Question: I am trying to create a JPanel which has 3 components arranged in a line. It should have a coloured box, a label and then a delete button.
I have got a JPanel set as a GridLayout which stores a JPanel for the coloured box, a JLabel for the label and a JButton with a custom ImageIcon.
The problem is that there is a blank space between the coloured box and the label. I have highlighted the borders of each component and no component seems to be overstretched.
Here is a screenshot of what I mean:

Here is the code I am working with:
Label class:
'''
public class Label extends JPanel {
JButton btnDeleteObject;
// Delete icon
ImageIcon delIcon = new ImageIcon("Delete.png");
Image img = delIcon.getImage();
Image newimg = img.getScaledInstance(28, 28, java.awt.Image.SCALE_SMOOTH);
ImageIcon scaledDelIcon = new ImageIcon(newimg);
Color labelColour;
public Label(String labelName, Color labelColour) {
this.labelColour = labelColour;
setLayout(new BoxLayout(this, BoxLayout.X_AXIS));
addComponents(labelName);
}
private void addComponents(String labelName) {
JPanel innerContainer = new JPanel(new GridLayout(1, 3));
JLabel name = new JLabel(labelName);
LabelColourBox cBox = new LabelColourBox();
name.setMaximumSize(new Dimension(80, 40));
name.setPreferredSize(new Dimension(80, 40));
name.setSize(new Dimension(80, 40));
name.setBorder(BorderFactory.createLineBorder(Color.blue));
setBorder(BorderFactory.createLineBorder(Color.black));
// name.setBorder(new EmptyBorder(5, 5, 5, 5));
// Add action to delete button for Icon
Action action = new AbstractAction("Button Label", scaledDelIcon) {
// This method is called when the button is pressed
public void actionPerformed(ActionEvent evt) {
System.out.println("delete");
}
};
btnDeleteObject = new JButton(action);
// Remove label, background
btnDeleteObject.setText("");
btnDeleteObject.setContentAreaFilled(false);
setAlignmentX(LEFT_ALIGNMENT);
innerContainer.add(cBox);
innerContainer.add(name);
innerContainer.add(btnDeleteObject);
add(innerContainer);
}
}
'''
and here is the LabelColourBox:
'''
public class LabelColourBox extends JPanel{
public LabelColourBox() {
setLayout(new BoxLayout(this, BoxLayout.X_AXIS));
}
@Override
protected void paintComponent(Graphics g) {
super.paintComponent(g);
setBorder(BorderFactory.createLineBorder(Color.green));
setMaximumSize(new Dimension(40, 40));
setPreferredSize(new Dimension(40, 40));
setSize(new Dimension(40, 40));
g.setColor(Color.RED);
g.fillRect(0, 0, 40, 40);
}
}
'''
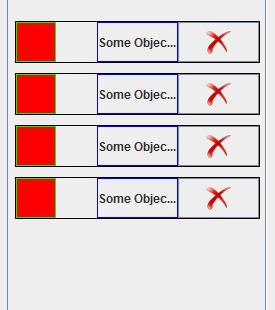
Answer: As Guillaume has pointed, there are some serious issues with your code.
NEVER make any changes to ANY UI component from within any 'paintXxx' method
'''
protected void paintComponent(Graphics g) {
super.paintComponent(g);
// This is INCREDIBLY bad
setBorder(BorderFactory.createLineBorder(Color.green));
setMaximumSize(new Dimension(40, 40));
setPreferredSize(new Dimension(40, 40));
setSize(new Dimension(40, 40));
//------------
g.setColor(Color.RED);
g.fillRect(0, 0, 40, 40);
}
'''
Doing so will cause a repaint request to be sent to the repaint manager, which will eventually call your 'paintComponent' which will trigger a repaint request ... and say good bye to your CPU as it cycles up to 100% and your program becomes unresponsive.
You should avoid calling 'setPreferred/Minimum/MaximumSize' as much as possible. Let the individual components work it out. If you're customizing a component, override these methods, it will stop some way-ward developer from changing the size of the component under you.
You should avoid absolute values, especially when painting.
'''
g.fillRect(0, 0, 40, 40);
'''
This is very dangerous. What if this component gets added to a 'BorderLayout'? It will only ever paint a square in the top left corner of your component...not really useful, instead use 'getWidth' and 'getHeight' as a bases for the area you need to effect. You also need to take into consideration the components 'Insets' to make sure you content is being painted within the usable visual bounds.
This also means you can change the size of the component without needing to rewrite whole sections of code :P
As to your program. Use a more flexible layout manager. 'GridLayout' creates a uniform grid in which to layout out its components...

'''
public class Main {
public static void main(String[] args) {
new Main();
}
public Main() {
EventQueue.invokeLater(new Runnable() {
@Override
public void run() {
try {
UIManager.setLookAndFeel(UIManager.getSystemLookAndFeelClassName());
} catch (ClassNotFoundException ex) {
} catch (InstantiationException ex) {
} catch (IllegalAccessException ex) {
} catch (UnsupportedLookAndFeelException ex) {
}
JFrame frame = new JFrame();
frame.setDefaultCloseOperation(JFrame.EXIT_ON_CLOSE);
frame.setLayout(new GridLayout(3, 1));
frame.add(new Label("One", Color.BLACK));
frame.add(new Label("Two", Color.BLACK));
frame.add(new Label("Three", Color.BLACK));
frame.pack();
frame.setVisible(true);
}
});
}
public class Label extends JPanel {
JButton btnDeleteObject;
// Delete icon
ImageIcon delIcon = new ImageIcon("Delete.png");
Image img = delIcon.getImage();
Image newimg = img.getScaledInstance(28, 28, java.awt.Image.SCALE_SMOOTH);
ImageIcon scaledDelIcon = new ImageIcon(newimg);
Color labelColour;
public Label(String labelName, Color labelColour) {
this.labelColour = labelColour;
// setLayout(new BoxLayout(this, BoxLayout.X_AXIS));
// Not sure why you want to do this, but this would
// be a more useful layout manager in the this context
// Personally, I would just layout the components directly onto
// this container...
setLayout(new BorderLayout());
addComponents(labelName);
}
private void addComponents(String labelName) {
// JPanel innerContainer = new JPanel(new GridLayout(1, 3));
JPanel innerContainer = new JPanel(new GridBagLayout());
JLabel name = new JLabel(labelName);
LabelColourBox cBox = new LabelColourBox();
// name.setMaximumSize(new Dimension(80, 40));
// name.setPreferredSize(new Dimension(80, 40));
// name.setSize(new Dimension(80, 40));
name.setBorder(BorderFactory.createLineBorder(Color.blue));
setBorder(BorderFactory.createLineBorder(Color.black));
// name.setBorder(new EmptyBorder(5, 5, 5, 5));
// Add action to delete button for Icon
Action action = new AbstractAction("Button Label", scaledDelIcon) {
// This method is called when the button is pressed
public void actionPerformed(ActionEvent evt) {
System.out.println("delete");
}
};
btnDeleteObject = new JButton(action);
// Remove label, background
btnDeleteObject.setText("");
btnDeleteObject.setContentAreaFilled(false);
setAlignmentX(LEFT_ALIGNMENT);
GridBagConstraints gbc = new GridBagConstraints();
gbc.gridx = 0;
gbc.gridy = 0;
gbc.fill = GridBagConstraints.BOTH;
innerContainer.add(cBox, gbc);
gbc.gridx++;
gbc.weightx = 1;
gbc.anchor = GridBagConstraints.WEST;
innerContainer.add(name, gbc);
gbc.gridx++;
gbc.weightx = 0;
innerContainer.add(btnDeleteObject, gbc);
add(innerContainer);
}
public class LabelColourBox extends JPanel {
public LabelColourBox() {
setLayout(new BoxLayout(this, BoxLayout.X_AXIS));
}
@Override
public Dimension getPreferredSize() {
return new Dimension(40, 40);
}
@Override
public Dimension getMinimumSize() {
return getPreferredSize();
}
@Override
public Dimension getMaximumSize() {
return getPreferredSize();
}
@Override
protected void paintComponent(Graphics g) {
super.paintComponent(g);
// DON'T DO THIS, THIS IS A VERY BAD IDEA, THIS WILL RESULT
// IN A NEW REPAINT REQUEST BEING SENT TO THE REPAINT MANAGER
// CAUSE THIS METHOD TO BE CALLED AND NEW REPAINT REQUEST BEING...
// you get the idea..
//setBorder(BorderFactory.createLineBorder(Color.green));
//setMaximumSize(new Dimension(40, 40));
//setPreferredSize(new Dimension(40, 40));
//setSize(new Dimension(40, 40));
g.setColor(Color.RED);
g.fillRect(0, 0, getWidth() - 1, getHeight() - 1);
g.setColor(Color.GREEN);
g.drawRect(0, 0, getWidth() - 1, getHeight() - 1);
}
}
}
}
'''